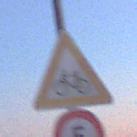
Verkehrszeichen: RadverkehrRechts
Zusatzzeichen unten: Geschwindigkeit5
Umgebung: Outdoor, Nature
Tageszeit: SunriseSunset
Wetter: Clear
Licht: Natural
Jahreszeit: NotSpecified
Kontrast: LowContrast